Interaction volume radius: 10 \u00c5
Interaction volume height: 20 \u00c5
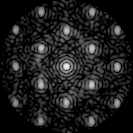
Disorder parameter: 0.2984